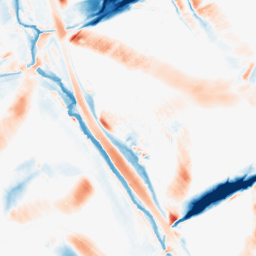
Category: morphological
Decomposition family: morphological_diamond
Decomposition parameters: operation: average
radius: 20
Upsampling method: linear_exact
Upsampling parameters: scale: 4
Upsampling scale: 4